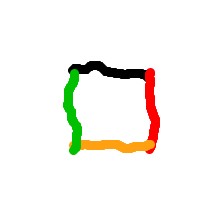
Shape: square